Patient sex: M
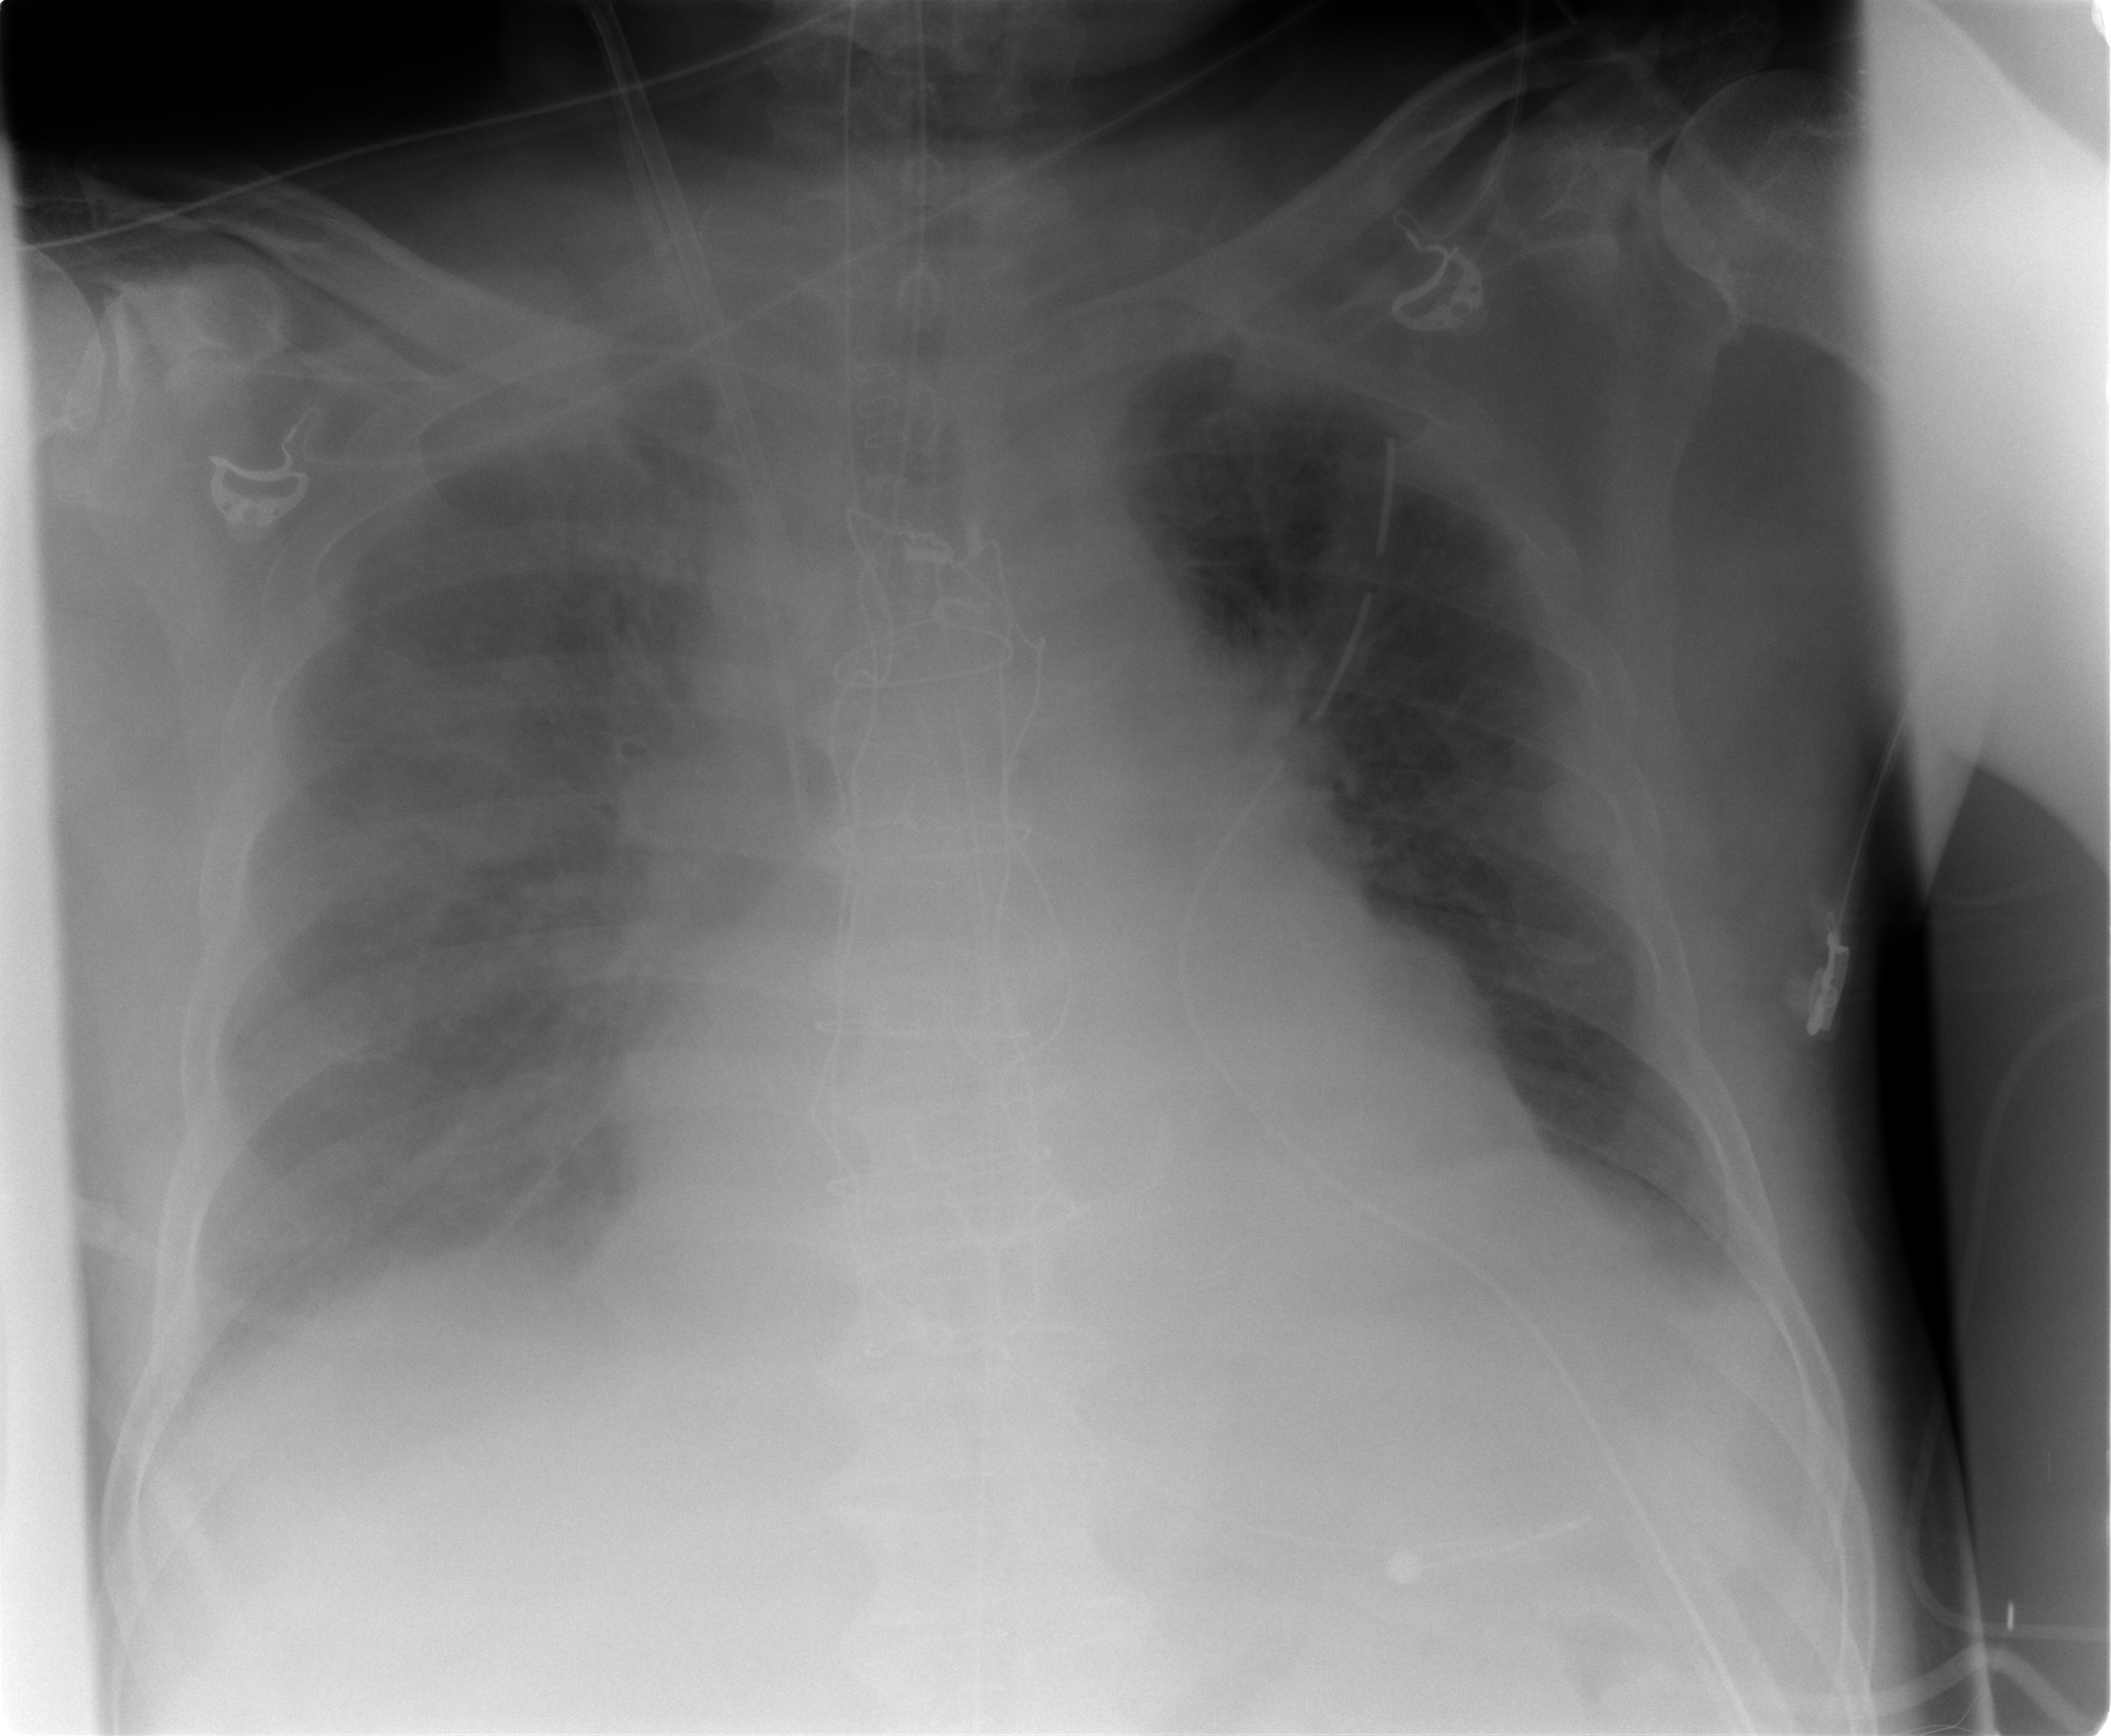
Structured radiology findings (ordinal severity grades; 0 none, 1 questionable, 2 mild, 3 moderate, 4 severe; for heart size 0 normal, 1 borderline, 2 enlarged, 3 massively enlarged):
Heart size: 2
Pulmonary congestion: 2
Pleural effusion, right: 2
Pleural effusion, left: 1
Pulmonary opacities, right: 2
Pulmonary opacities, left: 1
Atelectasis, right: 2
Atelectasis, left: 2